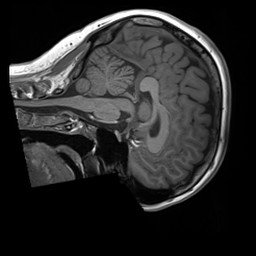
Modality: T1w
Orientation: sagittal
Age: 22
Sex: female
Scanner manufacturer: siemens
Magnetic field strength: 3 T
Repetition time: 1.8 s
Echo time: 0.00232 s